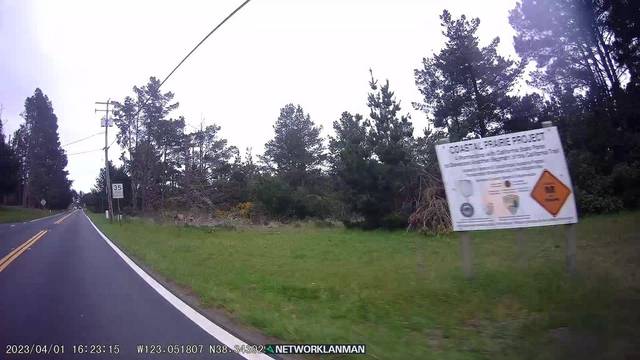
Region: United States
Coordinates: 38.344, -123.052